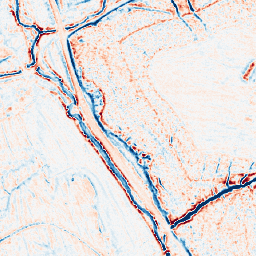
Category: edge_preserving
Decomposition family: bilateral
Decomposition parameters: d: 9
sigma_color: 50
sigma_space: 75
Upsampling method: area
Upsampling parameters: scale: 2
Upsampling scale: 2